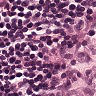
Metastatic tissue present: no